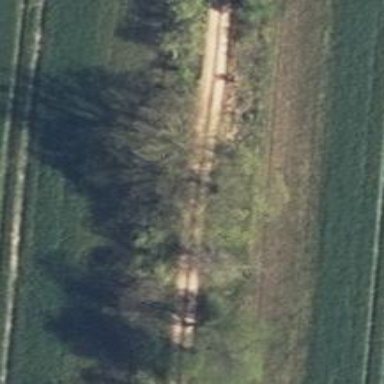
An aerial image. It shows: Row of deciduous broadleaved trees.